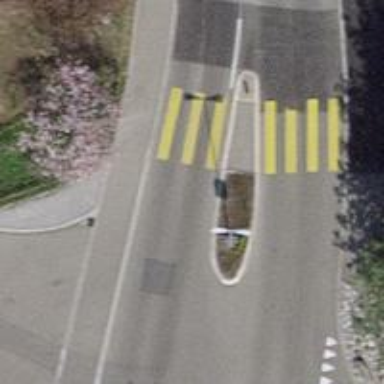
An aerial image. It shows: Kerb serving as barrier.